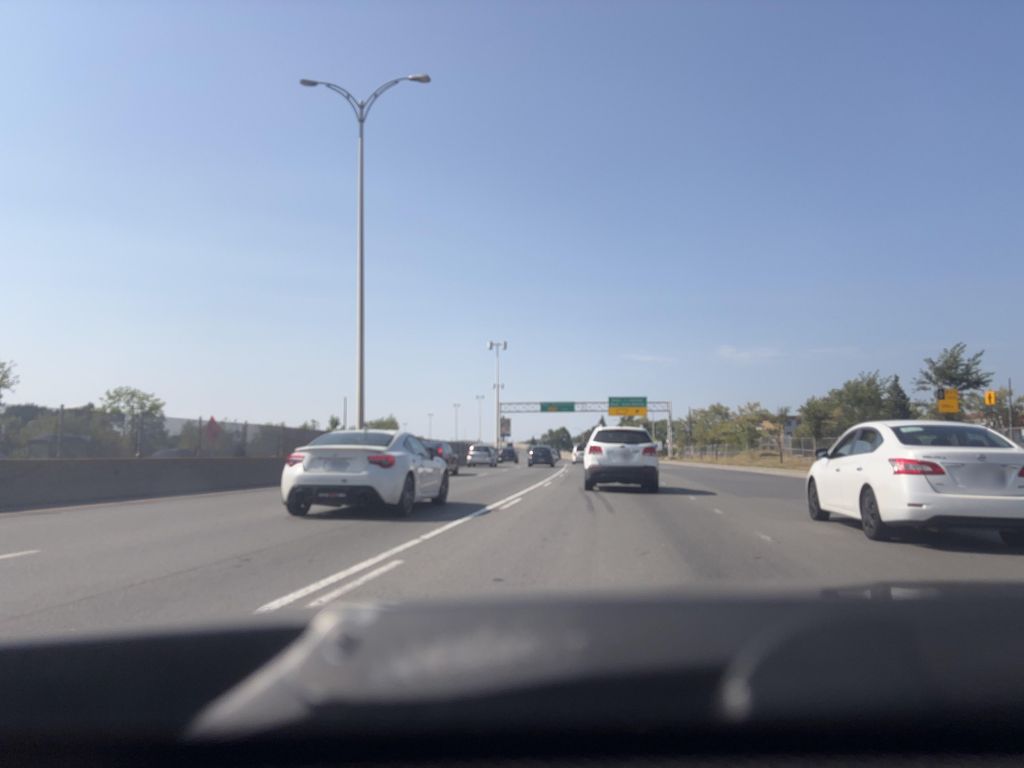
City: montreal